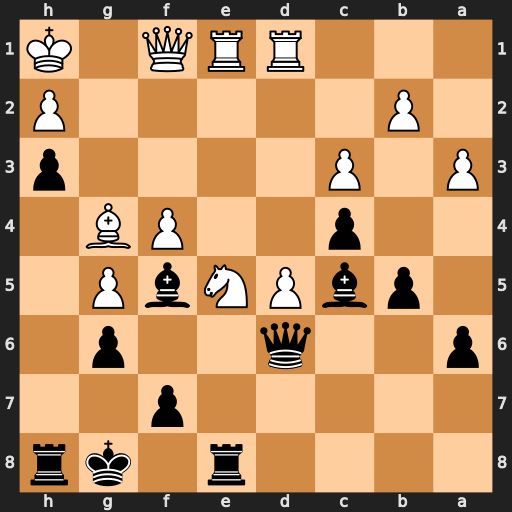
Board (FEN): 4r1kr/5p2/p2q2p1/1pbPNbP1/2p2PB1/P1P4p/1P5P/3RRQ1K
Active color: b
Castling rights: -
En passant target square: -
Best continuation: Bxg4 Nxg4 Rxe1 Qxe1 Qxf4